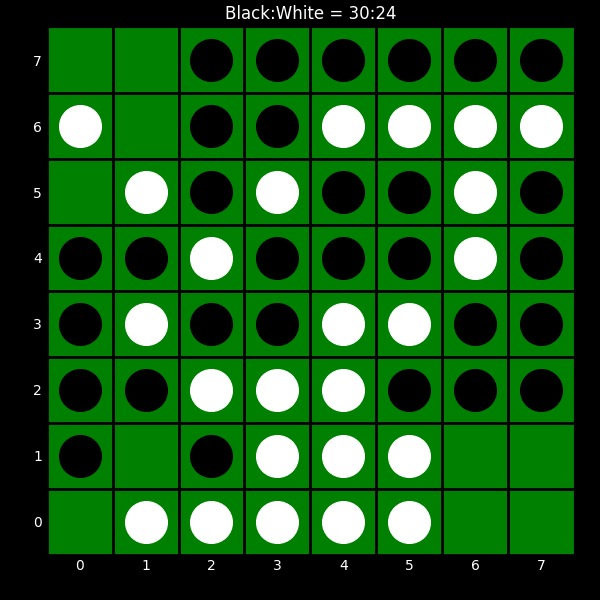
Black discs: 30
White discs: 24